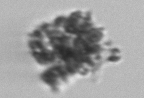
Label: detritus